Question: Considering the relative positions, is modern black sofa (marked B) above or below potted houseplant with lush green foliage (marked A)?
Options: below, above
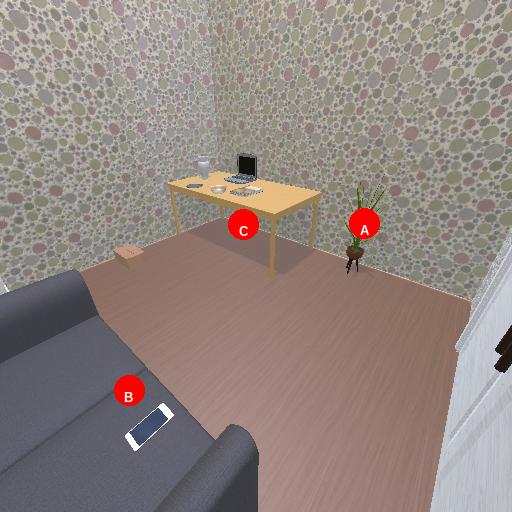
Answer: below